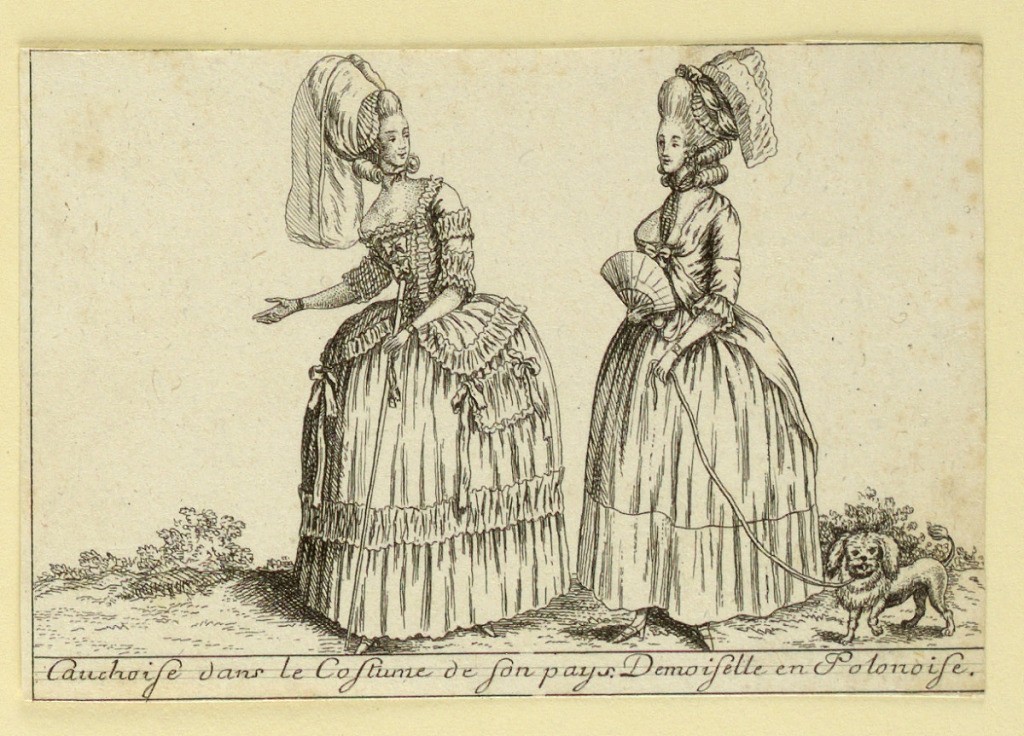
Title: Vignette for Ladies' Fashions
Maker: Esnauts et Rapilly, French, active 1766 – 1804
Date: ca. 1770–1780
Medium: Engraving on paper
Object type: Print
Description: One of five vignettes from a sheet entitled "Collection de Costumes…" after designs of LeClerc, Desrais, and others, of ladies' dress for various occasions, with inscription.